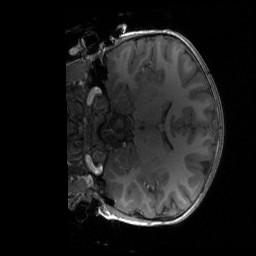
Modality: T1w
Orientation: coronal
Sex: male
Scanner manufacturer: siemens
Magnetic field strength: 3 T
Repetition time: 1.9 s
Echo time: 0.00243 s